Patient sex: F
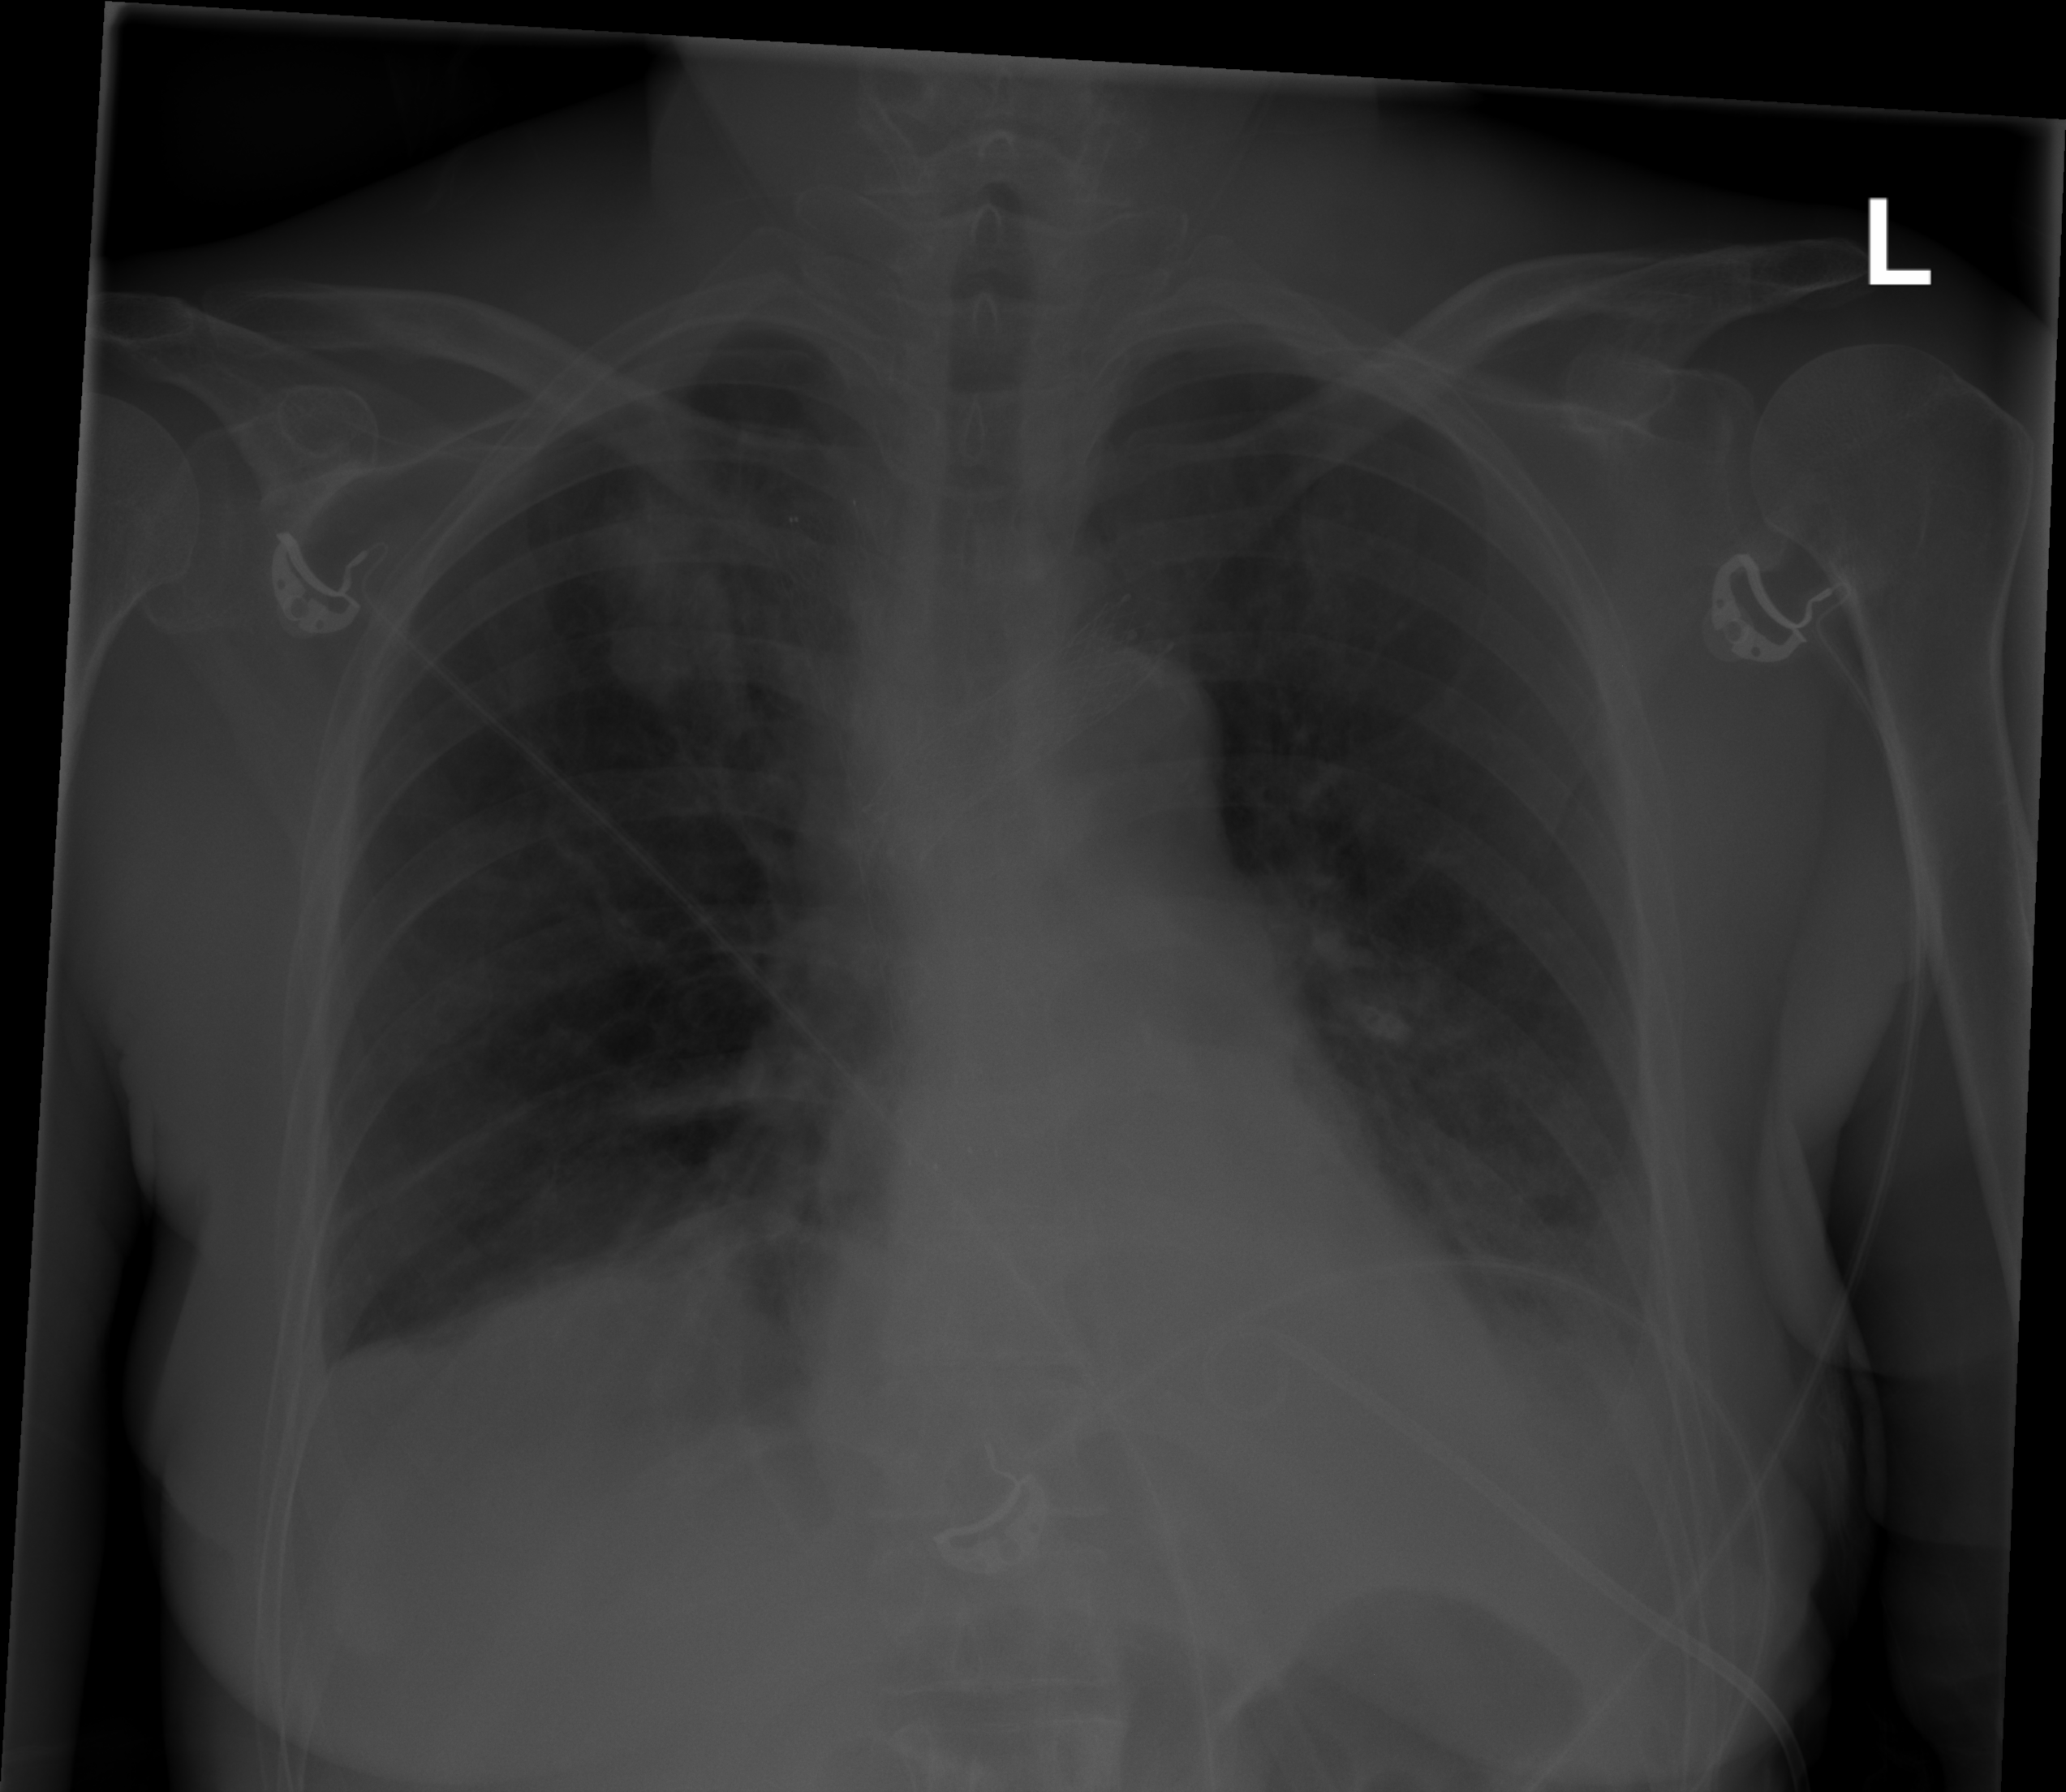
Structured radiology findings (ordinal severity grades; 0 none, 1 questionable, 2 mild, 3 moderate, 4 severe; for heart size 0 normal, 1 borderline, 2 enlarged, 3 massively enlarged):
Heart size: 0
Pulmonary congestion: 0
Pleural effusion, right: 2
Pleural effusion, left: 2
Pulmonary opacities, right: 0
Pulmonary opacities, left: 0
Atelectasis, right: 2
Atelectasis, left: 2